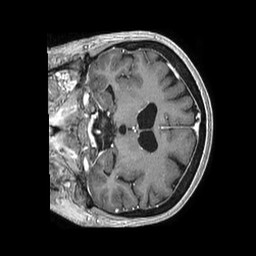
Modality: T1w
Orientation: coronal
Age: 79
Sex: female
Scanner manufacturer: philips
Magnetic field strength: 1.5 T
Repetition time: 0.007552 s
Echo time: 0.003442 s